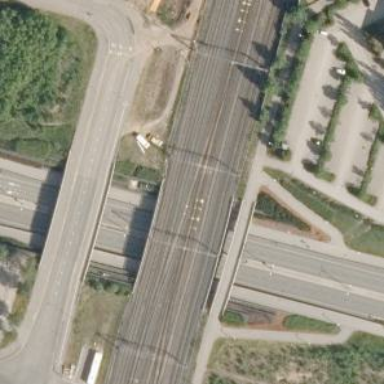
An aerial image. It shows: Bridge with electrified continuous railway track and contact line.